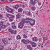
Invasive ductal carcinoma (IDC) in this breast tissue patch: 0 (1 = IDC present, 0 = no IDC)